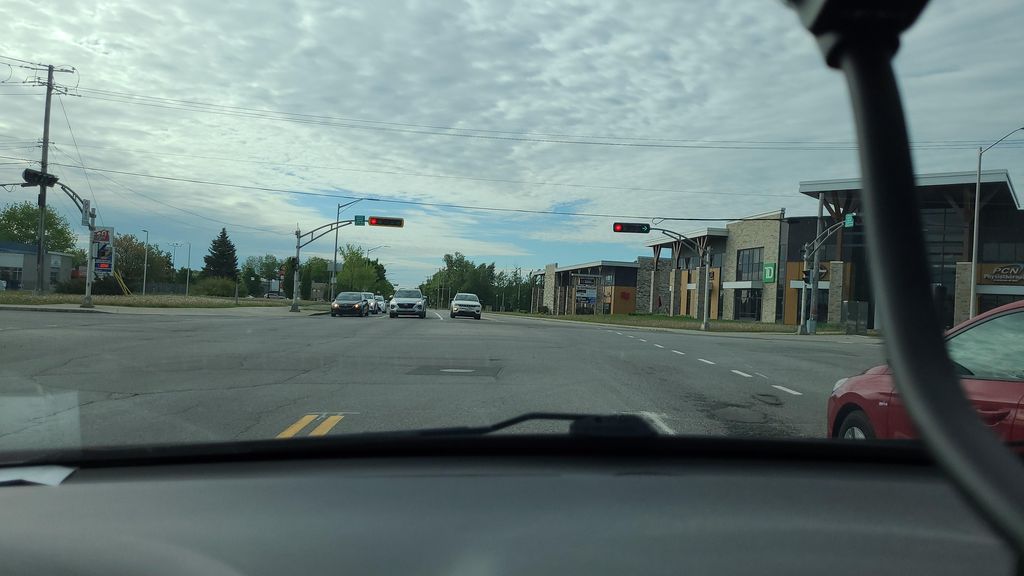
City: quebec_city